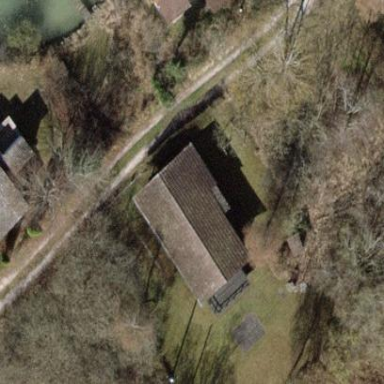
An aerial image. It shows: Simple and straightforward house.